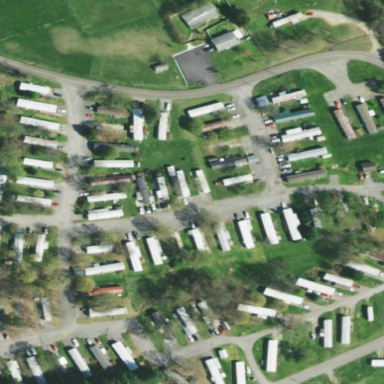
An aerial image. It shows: Residential area designated as trailer park.